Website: macys
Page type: cross-sells
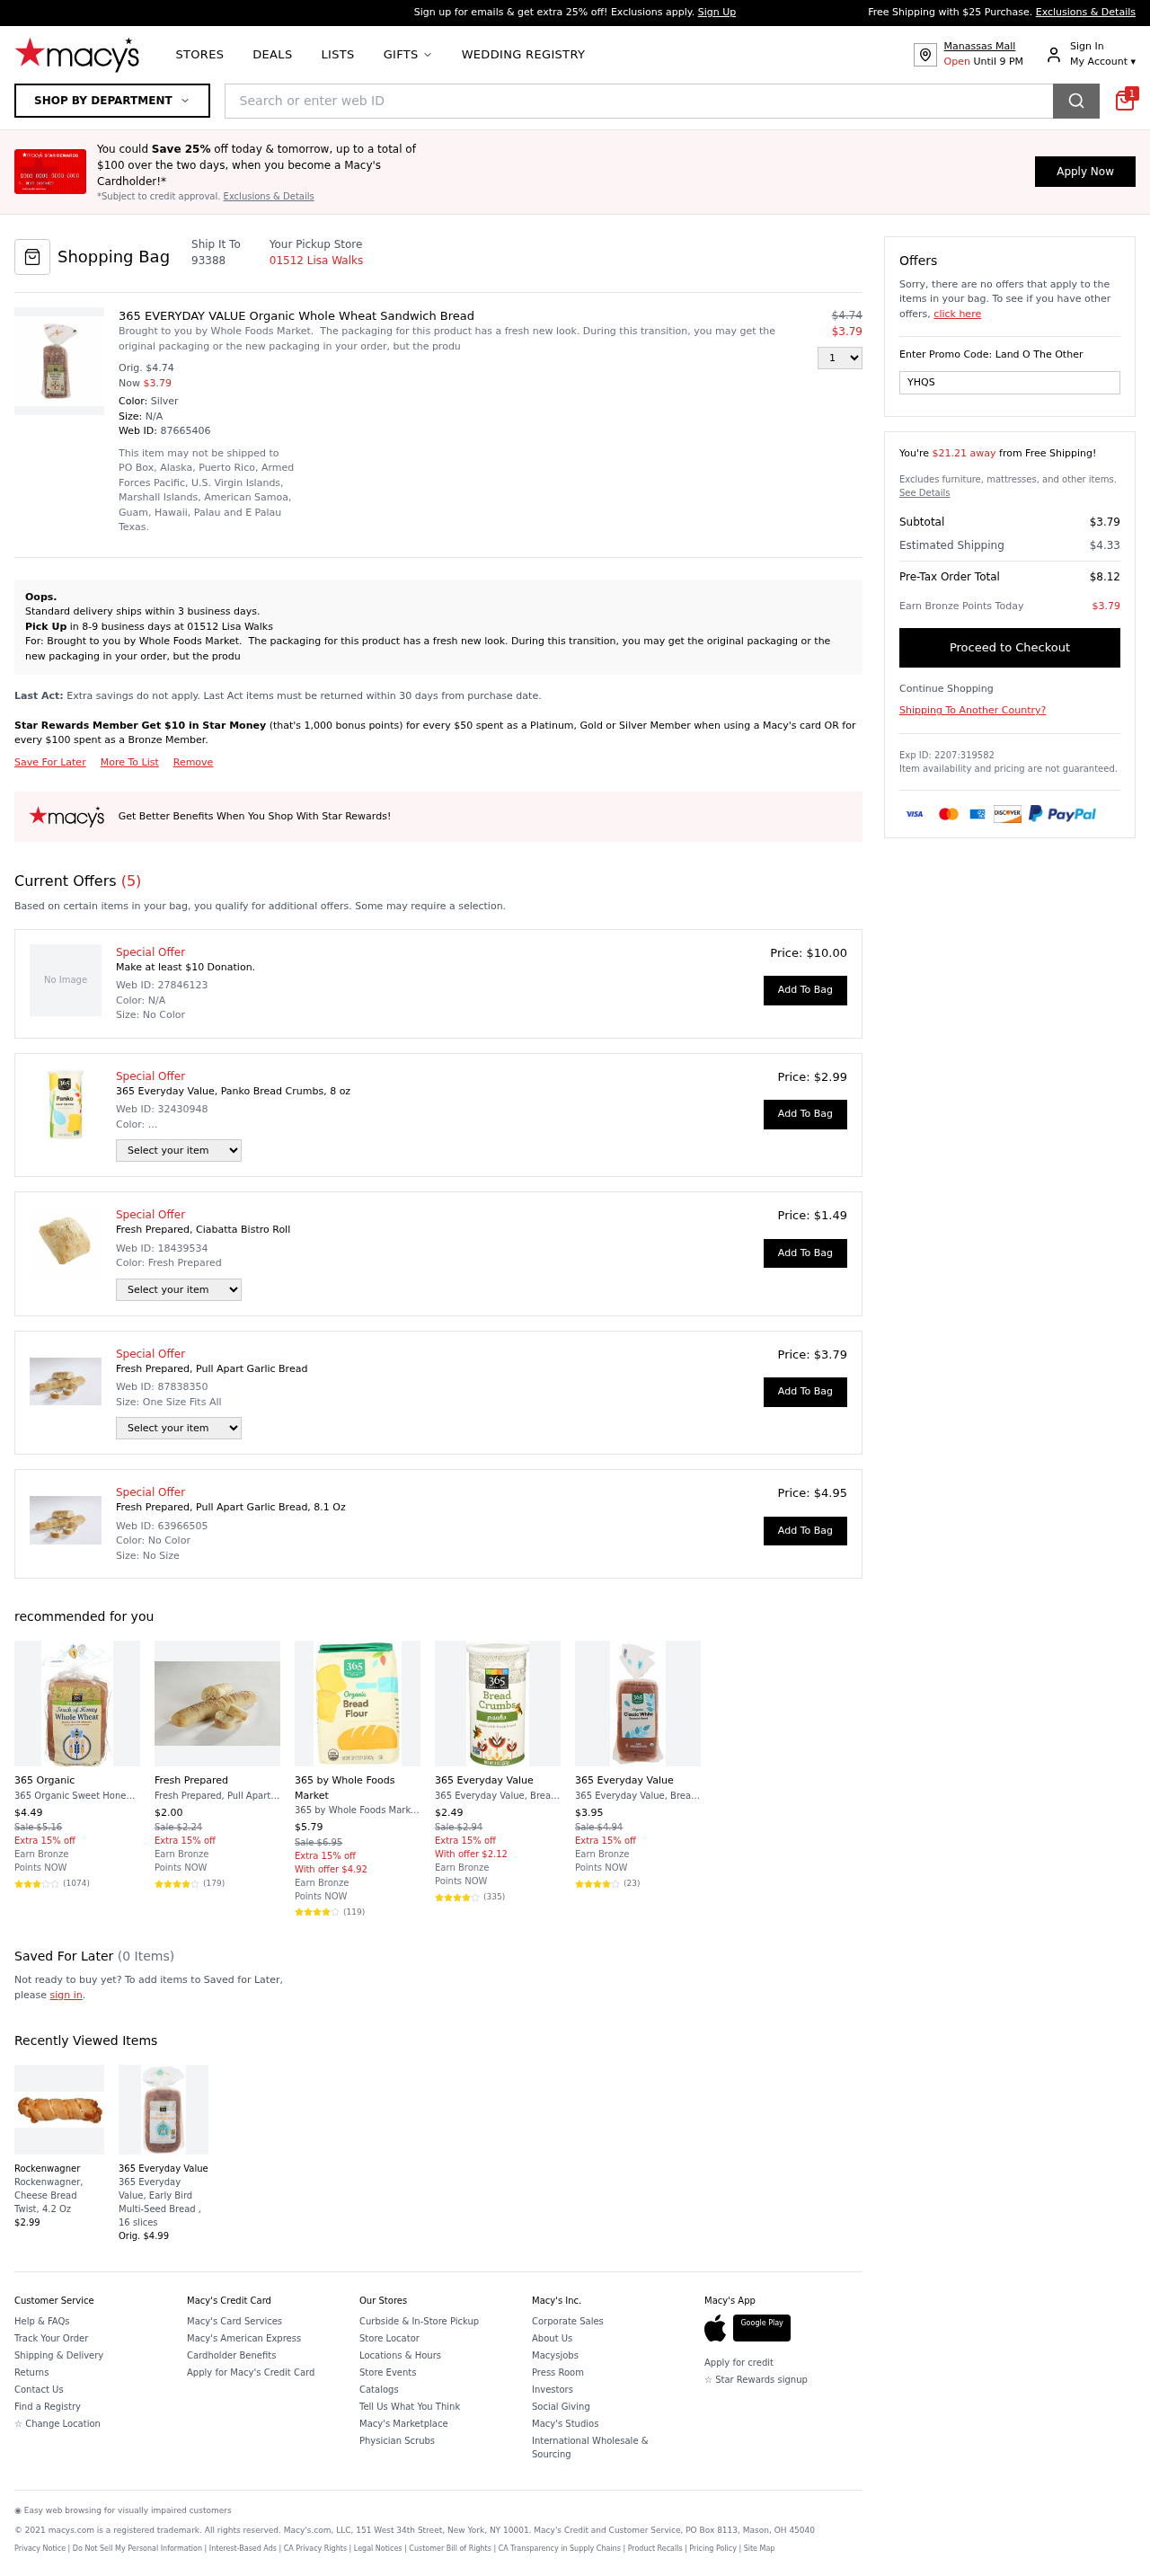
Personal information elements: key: PII_LOCATION1_STREET
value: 01512 Lisa Walks
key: PII_POSTCODE
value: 93388
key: PII_PROMO_CODE
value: YHQSAVE
Product elements: key: PRODUCT10_BRAND
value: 365 Everyday Value
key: PRODUCT10_NAME
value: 365 Everyday Value, Bread Sandwich Classic Organic, 20 Ounce
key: PRODUCT10_NUM_RATINGS
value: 23
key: PRODUCT10_PRICE
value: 3.95
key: PRODUCT10_RATING
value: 4.2
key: PRODUCT11_BRAND
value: Rockenwagner
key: PRODUCT11_NAME
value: Rockenwagner, Cheese Bread Twist, 4.2 Oz
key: PRODUCT11_PRICE
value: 2.99
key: PRODUCT12_BRAND
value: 365 Everyday Value
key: PRODUCT12_NAME
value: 365 Everyday Value, Early Bird Multi-Seed Bread , 16 slices
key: PRODUCT12_PRICE
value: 4.99
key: PRODUCT1_DESC
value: Brought to you by Whole Foods Market.  The packaging for this product has a fresh new look. During this transition, you may get the original packaging or the new packaging in your order, but the produ
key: PRODUCT1_NAME
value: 365 EVERYDAY VALUE Organic Whole Wheat Sandwich Bread
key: PRODUCT1_PRICE
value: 3.79
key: PRODUCT1_QUANTITY
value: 1
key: PRODUCT2_NAME
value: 365 Everyday Value, Panko Bread Crumbs, 8 oz
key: PRODUCT2_PRICE
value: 2.99
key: PRODUCT3_NAME
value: Fresh Prepared, Ciabatta Bistro Roll
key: PRODUCT3_PRICE
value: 1.49
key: PRODUCT4_NAME
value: Fresh Prepared, Pull Apart Garlic Bread
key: PRODUCT4_PRICE
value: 3.79
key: PRODUCT5_NAME
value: Fresh Prepared, Pull Apart Garlic Bread, 8.1 Oz
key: PRODUCT5_PRICE
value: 4.95
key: PRODUCT6_BRAND
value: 365 Organic
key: PRODUCT6_NAME
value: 365 Organic Sweet Honey Whole Wheat Small Batch Bread
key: PRODUCT6_NUM_RATINGS
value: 1074
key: PRODUCT6_PRICE
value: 4.49
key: PRODUCT6_RATING
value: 3.6
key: PRODUCT7_BRAND
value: Fresh Prepared
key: PRODUCT7_NAME
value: Fresh Prepared, Pull Apart French Bread
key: PRODUCT7_NUM_RATINGS
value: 179
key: PRODUCT7_PRICE
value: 2
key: PRODUCT7_RATING
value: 4.5
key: PRODUCT8_BRAND
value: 365 by Whole Foods Market
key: PRODUCT8_NAME
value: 365 by Whole Foods Market, Organic Bread Flour, 32 Ounce
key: PRODUCT8_NUM_RATINGS
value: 119
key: PRODUCT8_PRICE
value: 5.79
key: PRODUCT8_RATING
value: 4.4
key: PRODUCT9_BRAND
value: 365 Everyday Value
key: PRODUCT9_NAME
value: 365 Everyday Value, Bread Crumbs, Panko, 8 oz
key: PRODUCT9_NUM_RATINGS
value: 335
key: PRODUCT9_PRICE
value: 2.49
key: PRODUCT9_RATING
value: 4.1
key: PRODUCT1_ORIGINAL_PRICE
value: $4.74
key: PRODUCT6_ORIGINAL_PRICE
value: Sale $5.16
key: PRODUCT7_ORIGINAL_PRICE
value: Sale $2.24
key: PRODUCT8_ORIGINAL_PRICE
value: Sale $6.95
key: PRODUCT9_ORIGINAL_PRICE
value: Sale $2.94
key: PRODUCT10_ORIGINAL_PRICE
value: Sale $4.94
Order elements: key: ORDER_ID
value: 87665406
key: ORDER_NUM_OFFERS
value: (5)
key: ORDER_FREE_SHIPPING_THRESHOLD
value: $21.21 away
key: ORDER_SUBTOTAL
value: $3.79
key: ORDER_SHIPPING_COST
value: $4.33
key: ORDER_TOTAL
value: $8.12
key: ORDER_POINTS_EARNED
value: $3.79
Search elements: key: HEADER_SEARCH
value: Search or enter web ID
Other elements: key: SAVED_NUM_ITEMS
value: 0